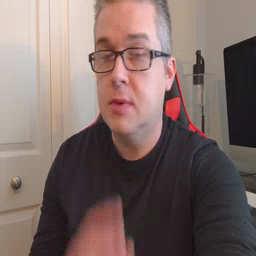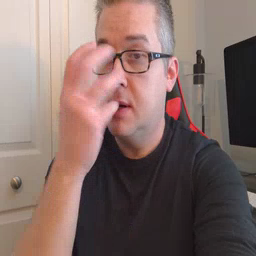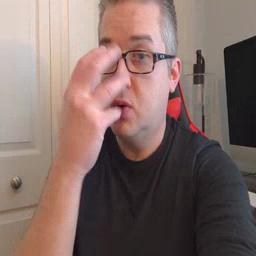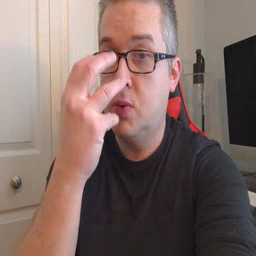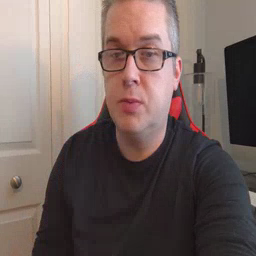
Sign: clown